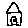
Label: house